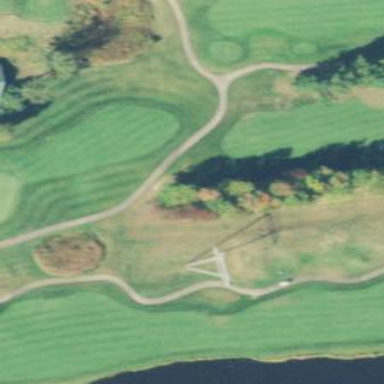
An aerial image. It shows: Grassy area designated as golf fairway.